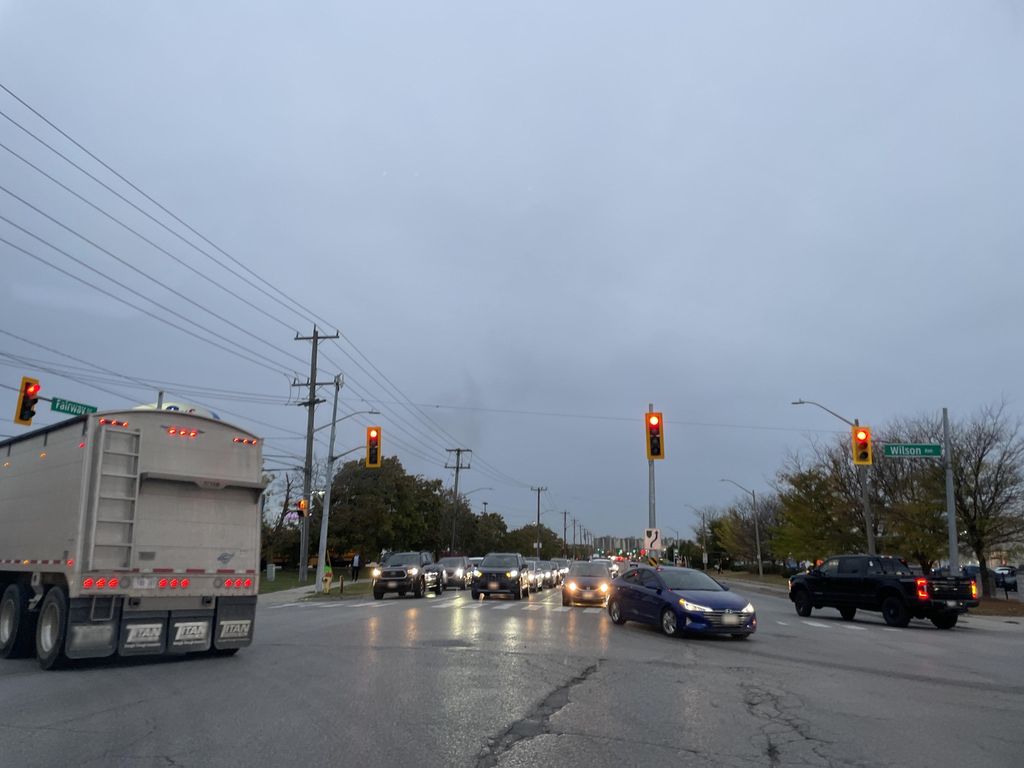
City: kitchener-waterloo